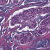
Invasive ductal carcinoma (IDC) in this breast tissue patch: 1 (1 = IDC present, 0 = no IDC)